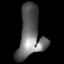
Tissue: lung
Cell type: Endothelial cells
Senescence score: 0.6283
Nuclear area (px): 1193
Mean DAPI intensity: 104.518